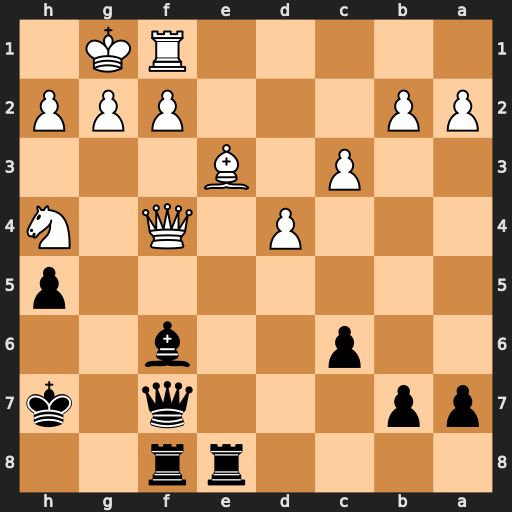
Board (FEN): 4rr2/pp3q1k/2p2b2/7p/3P1Q1N/2P1B3/PP3PPP/5RK1
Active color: b
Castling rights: -
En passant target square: -
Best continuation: Bxh4 Qxf7+ Rxf7